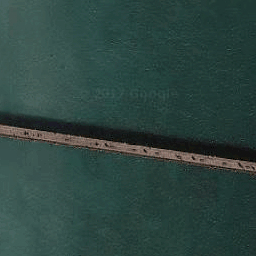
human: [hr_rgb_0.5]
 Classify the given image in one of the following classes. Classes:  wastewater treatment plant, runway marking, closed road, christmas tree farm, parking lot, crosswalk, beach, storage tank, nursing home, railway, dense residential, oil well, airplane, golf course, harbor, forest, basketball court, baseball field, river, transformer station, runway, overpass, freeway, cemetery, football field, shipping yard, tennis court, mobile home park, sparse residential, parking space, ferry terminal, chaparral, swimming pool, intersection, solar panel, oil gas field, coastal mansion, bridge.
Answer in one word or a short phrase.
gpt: bridge